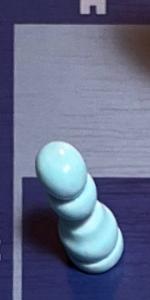
Label: Pawn_White